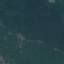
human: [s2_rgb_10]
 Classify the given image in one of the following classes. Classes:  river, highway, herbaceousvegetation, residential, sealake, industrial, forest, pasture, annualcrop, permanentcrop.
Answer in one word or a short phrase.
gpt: Forest